Question: Can anyone give me a sample on how to do this type of name saving when the game was completed.
Thanks in advance. I will appreciate your response.

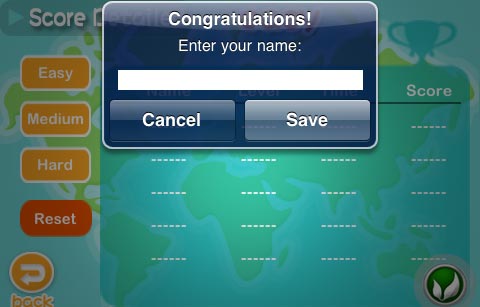
Answer: This is a simple dialog, with some text and an input field (<URL>.